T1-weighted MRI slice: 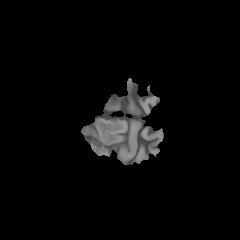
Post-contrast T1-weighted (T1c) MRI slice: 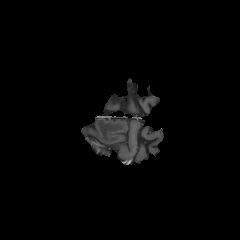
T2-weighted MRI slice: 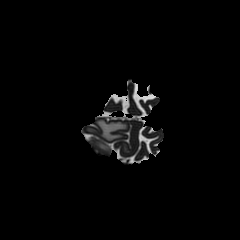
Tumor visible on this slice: yes